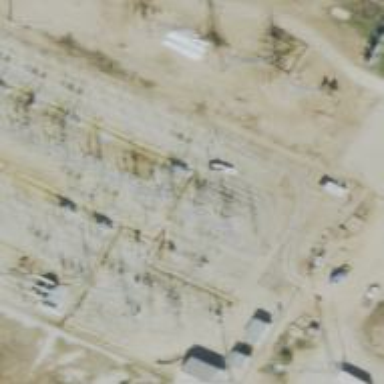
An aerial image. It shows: Power tower.